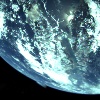
Label: cloud